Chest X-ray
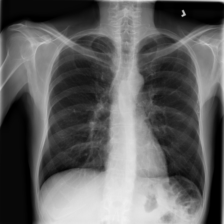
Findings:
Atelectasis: negative
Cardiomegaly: negative
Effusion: negative
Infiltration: positive
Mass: negative
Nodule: negative
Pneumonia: negative
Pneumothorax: negative
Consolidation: negative
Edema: negative
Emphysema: negative
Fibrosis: negative
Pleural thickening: negative
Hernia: negative